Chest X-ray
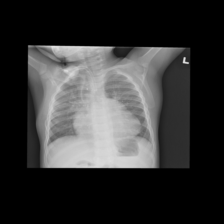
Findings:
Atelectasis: negative
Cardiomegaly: negative
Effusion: negative
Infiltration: negative
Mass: negative
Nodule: negative
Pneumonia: negative
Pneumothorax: negative
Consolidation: negative
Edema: negative
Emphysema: negative
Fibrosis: negative
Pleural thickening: negative
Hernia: negative